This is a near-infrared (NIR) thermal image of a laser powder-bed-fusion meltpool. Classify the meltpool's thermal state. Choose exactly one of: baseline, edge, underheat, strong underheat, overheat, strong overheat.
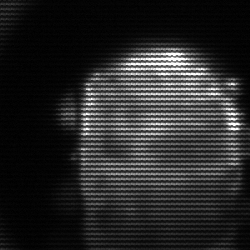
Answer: baseline